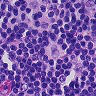
Metastatic tissue present: no